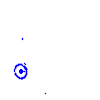
Particle: pion